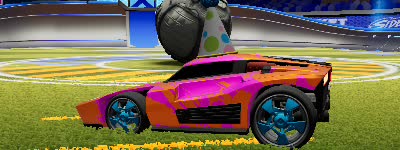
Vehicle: breakout